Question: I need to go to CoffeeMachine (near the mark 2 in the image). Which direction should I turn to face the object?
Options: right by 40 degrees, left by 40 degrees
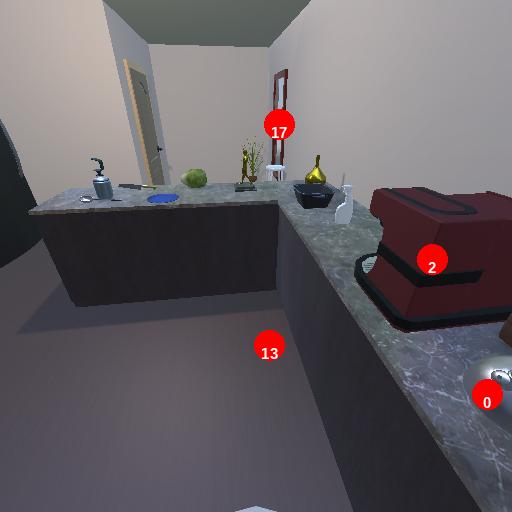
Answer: right by 40 degrees